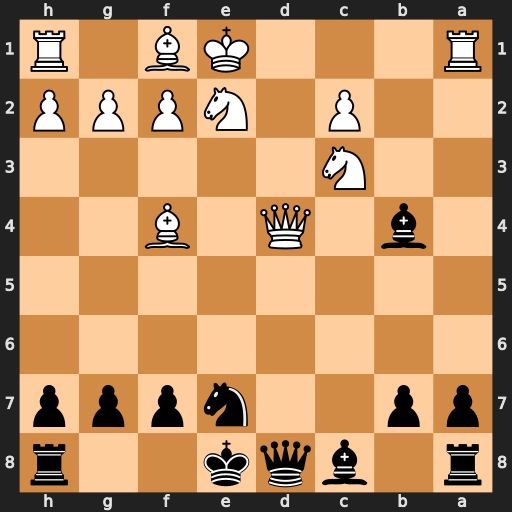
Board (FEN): r1bqk2r/pp2nppp/8/8/1b1Q1B2/2N5/2P1NPPP/R3KB1R
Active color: b
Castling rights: KQkq
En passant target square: -
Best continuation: Qxd4 Nxd4 Bxc3+